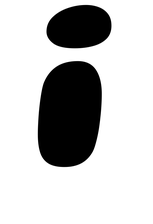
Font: Gluten_Bold